【题型】解答题　【知识点】平面几何　【难度】easy
已知：如图, 在 $\triangle ABC$ 中, 点 $D$、$E$ 分别在边 $AB$、$AC$ 上, $DE // BC$, $\angle BDC = \angle DEC$。求证：

(1) $\triangle ADE \sim \triangle ACD$；

(2) $\frac{CD^2}{BC^2} = \frac{AE}{AC}$。

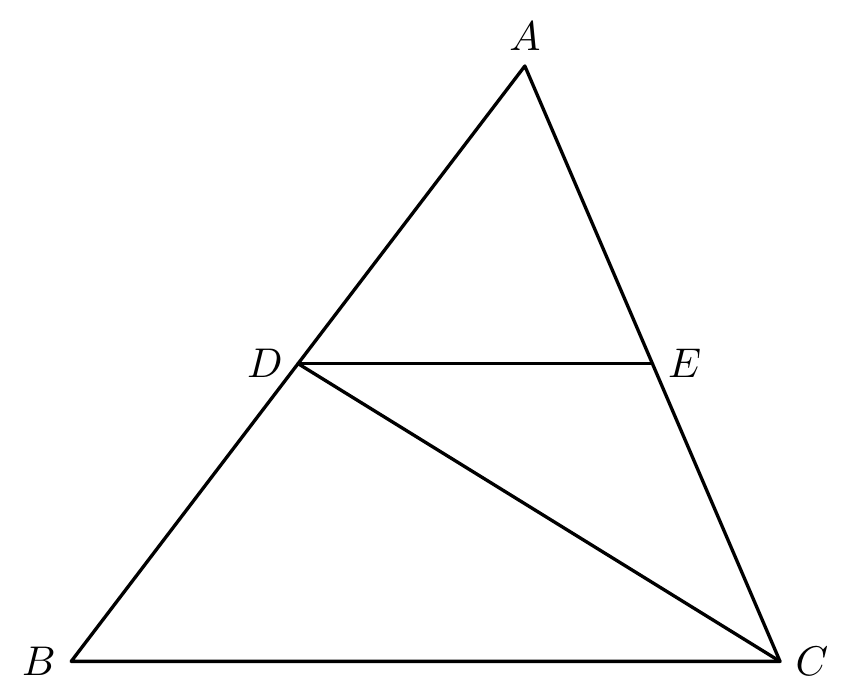
【解答】
解：(1) $\because$ $\angle BDC = \angle DEC$, $\angle BDC = \angle A + \angle ACD$, $\angle DEC = \angle A + \angle ADE$,

$\therefore$ $\angle ADE = \angle ACD$,

$\because$ $\angle A = \angle A$,

$\therefore$ $\triangle ADE \sim \triangle ACD$；

(2) $\because$ $DE // BC$,

$\therefore$ $\angle EDC = \angle BCD$,

$\because$ $\angle BDC = \angle DEC$,

$\therefore$ $\triangle DEC \sim \triangle CDB$,

$\therefore$ $\frac{CD}{BC} = \frac{DE}{CD}$,

$\therefore$ $CD^2 = DE \cdot BC$,

$\therefore$ $\frac{CD^2}{BC^2} = \frac{DE}{BC}$,

$\because$ $DE // BC$,

$\therefore$ $\triangle ADE \sim \triangle ABC$,

$\therefore$ $\frac{DE}{BC} = \frac{AE}{AC}$,

$\therefore$ $\frac{CD^2}{BC^2} = \frac{AE}{AC}$。